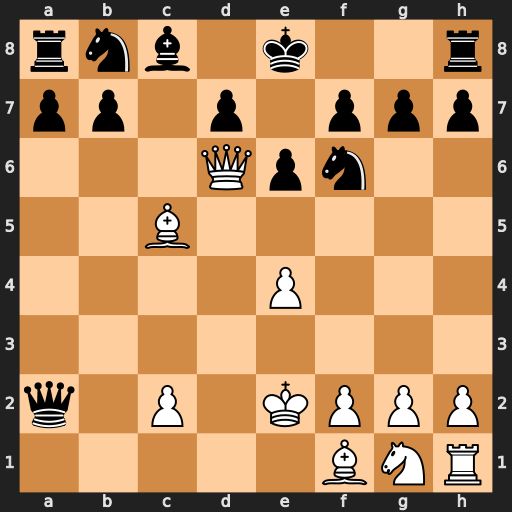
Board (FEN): rnb1k2r/pp1p1ppp/3Qpn2/2B5/4P3/8/q1P1KPPP/5BNR
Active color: w
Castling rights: kq
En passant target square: -
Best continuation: Qe7#